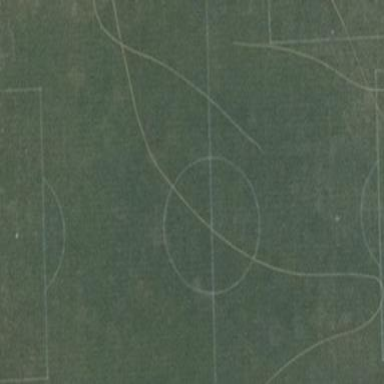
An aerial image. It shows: Soccer pitch designated for leisure and sports activities.